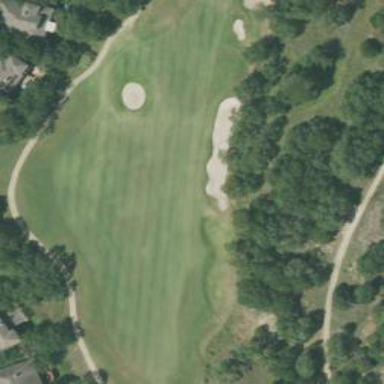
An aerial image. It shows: Golf hole.